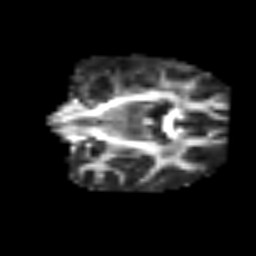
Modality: FA
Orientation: coronal
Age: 58
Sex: female
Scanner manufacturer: siemens
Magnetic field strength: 3 T
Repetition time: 3.2 s
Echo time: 0.081 s